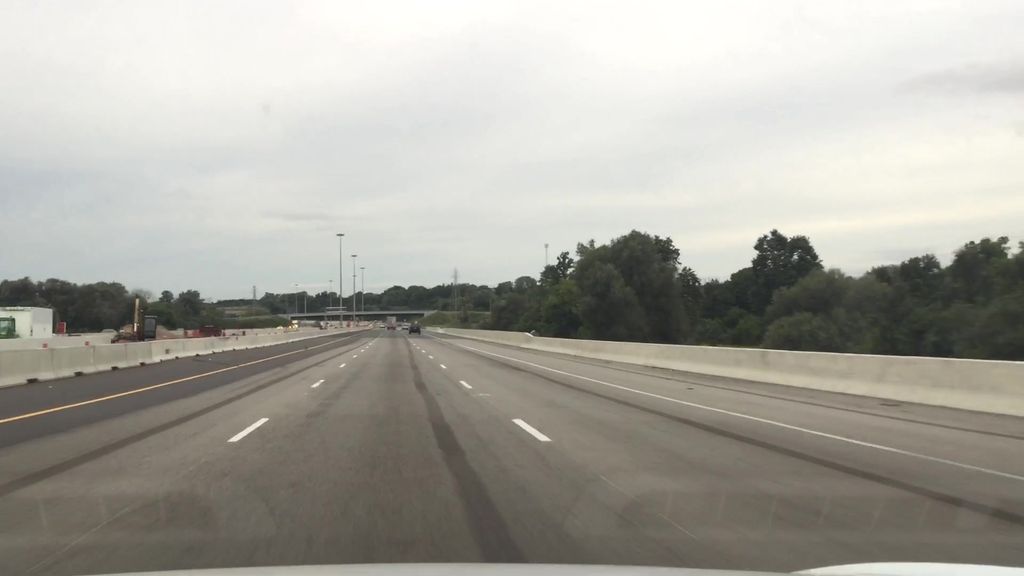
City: kitchener-waterloo